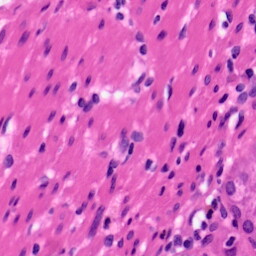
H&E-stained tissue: Pancreatic